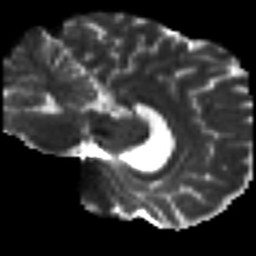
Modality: T2w
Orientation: sagittal
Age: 50
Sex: female
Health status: ill
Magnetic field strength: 3 T
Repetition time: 8.4 s
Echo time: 0.0926 s